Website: lowes
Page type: review-order
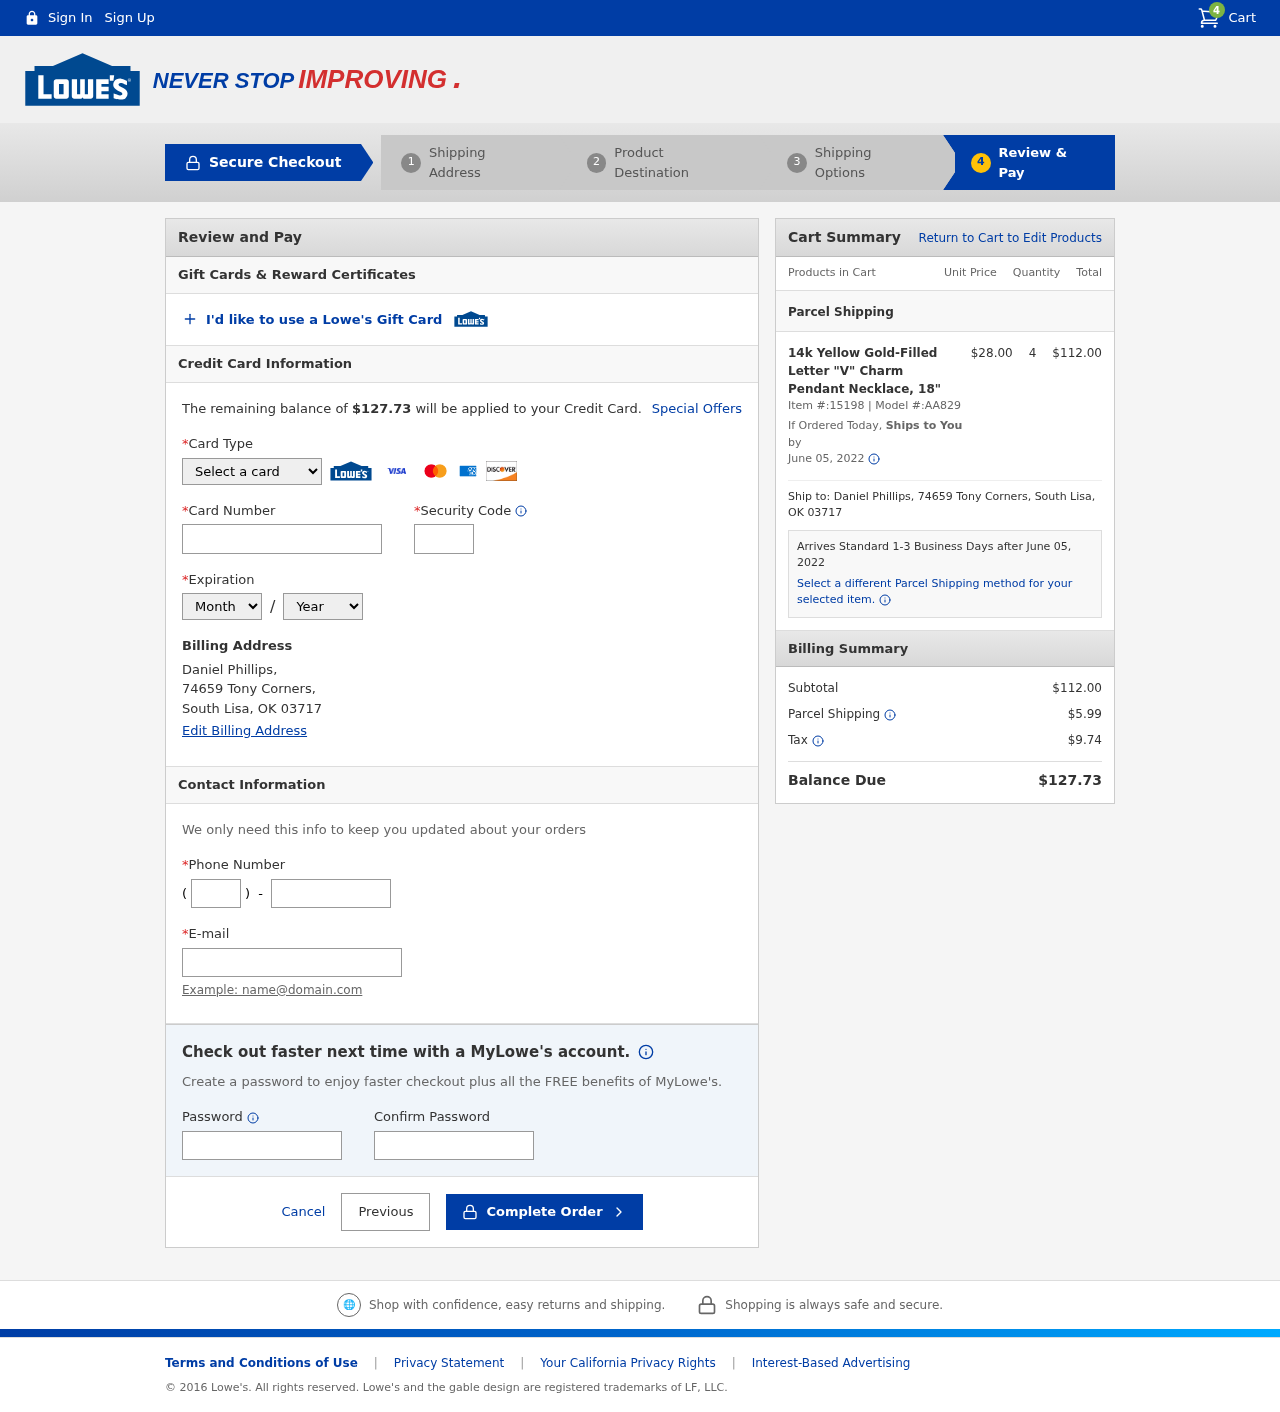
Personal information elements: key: PII_CARD_CVV
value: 212
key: PII_CARD_EXPIRY_MONTH
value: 10
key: PII_CARD_EXPIRY_YEAR
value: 29
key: PII_CARD_NUMBER
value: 4458 8490 8921 2525
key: PII_CARD_TYPE
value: Visa
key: PII_CITY
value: South Lisa
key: PII_EMAIL
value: dphillips@gmail.com
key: PII_FULLNAME
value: Daniel Phillips,
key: PII_PHONE
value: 9745760302
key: PII_PHONE_AREA
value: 974
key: PII_POSTCODE
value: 03717
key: PII_STATE_ABBR
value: OK
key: PII_STREET
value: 74659 Tony Corners
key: PII_STREET
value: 74659 Tony Corners,
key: PII_FULLNAME2
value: Daniel Phillips
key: PII_POSTCODE_FULL
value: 03717
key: PII_CITY_STATE
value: South Lisa, OK
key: PII_CITY_STATE_ZIP
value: South Lisa, OK 03717
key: PII_POSTCODE_NUMERIC
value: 3717
Product elements: key: PRODUCT1_NAME
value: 14k Yellow Gold-Filled Letter "V" Charm Pendant Necklace, 18"
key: PRODUCT1_PRICE
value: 28
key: PRODUCT1_QUANTITY
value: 4
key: PRODUCT1_ITEM_NUMBER
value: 15198
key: PRODUCT1_MODEL_NUMBER
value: AA829
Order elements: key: ORDER_NUM_ITEMS
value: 4
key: ORDER_TOTAL
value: $127.73
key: ORDER_SHIPPING_DATE
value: June 05, 2022
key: ORDER_SUBTOTAL
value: $112.00
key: ORDER_SHIPPING_DATE2
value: June 05, 2022
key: ORDER_SUBTOTAL2
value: $112.00
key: ORDER_SHIPPING_COST
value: $5.99
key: ORDER_TAX
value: $9.74